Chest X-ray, PA view. Patient: 22 years old, sex M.
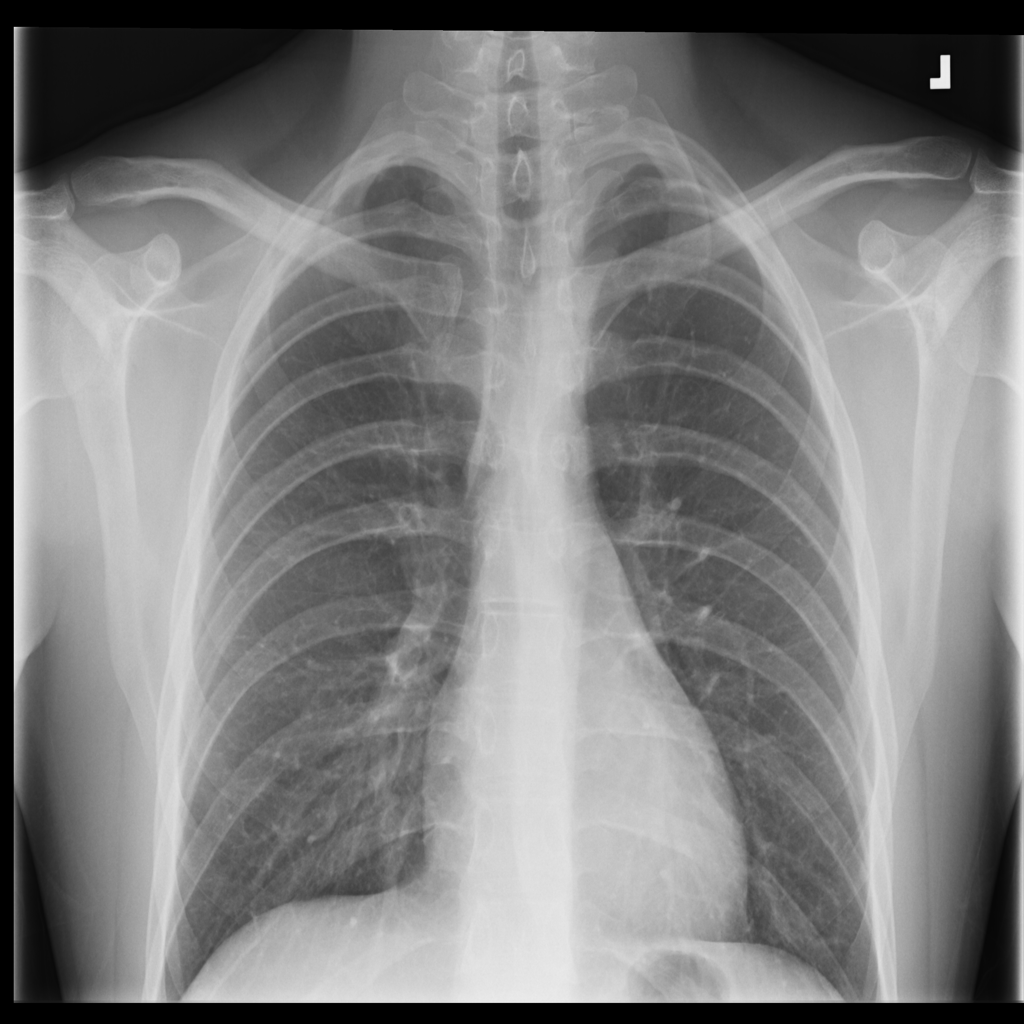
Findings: No Finding